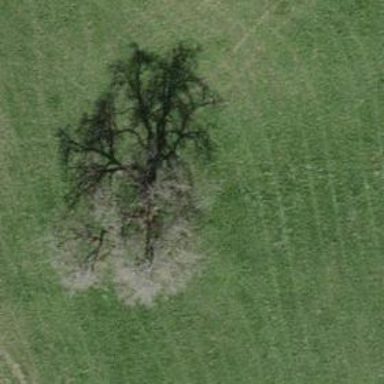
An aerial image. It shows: Beautiful tree in nature.